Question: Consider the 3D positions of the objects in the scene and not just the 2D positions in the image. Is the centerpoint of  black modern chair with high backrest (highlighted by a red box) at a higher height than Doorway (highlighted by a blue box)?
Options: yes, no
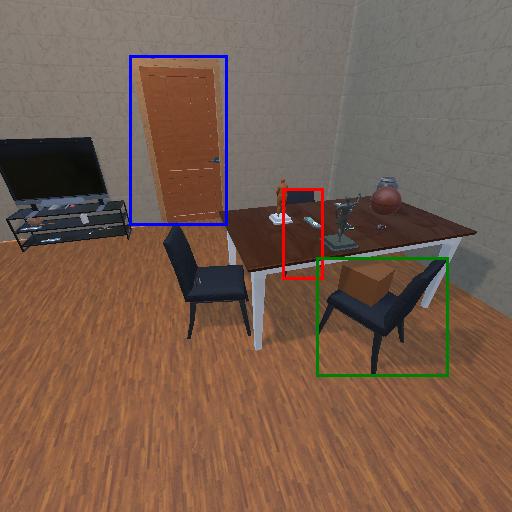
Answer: yes